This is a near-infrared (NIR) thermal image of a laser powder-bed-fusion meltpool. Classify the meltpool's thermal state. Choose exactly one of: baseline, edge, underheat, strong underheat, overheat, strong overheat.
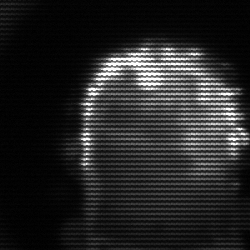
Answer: baseline